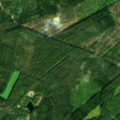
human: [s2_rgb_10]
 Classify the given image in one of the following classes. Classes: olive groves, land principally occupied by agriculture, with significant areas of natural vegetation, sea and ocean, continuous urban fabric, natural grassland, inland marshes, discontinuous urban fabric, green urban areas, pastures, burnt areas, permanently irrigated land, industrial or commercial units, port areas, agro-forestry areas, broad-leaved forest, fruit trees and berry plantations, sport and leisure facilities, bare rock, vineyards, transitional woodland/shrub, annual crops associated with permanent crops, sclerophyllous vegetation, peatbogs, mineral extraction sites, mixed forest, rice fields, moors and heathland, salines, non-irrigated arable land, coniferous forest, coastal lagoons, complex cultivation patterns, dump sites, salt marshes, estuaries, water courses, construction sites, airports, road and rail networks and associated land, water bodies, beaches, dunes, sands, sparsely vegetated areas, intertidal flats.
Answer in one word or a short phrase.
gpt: coniferous forest, mixed forest